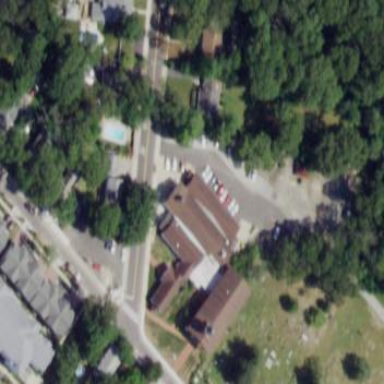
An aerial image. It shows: Building that serves as place of worship.